Field crop: maize
Growth stage: 2
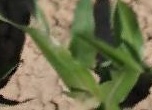
Species: maize